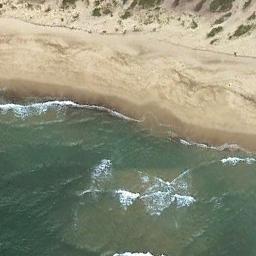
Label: beach